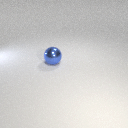
large blue metal sphere